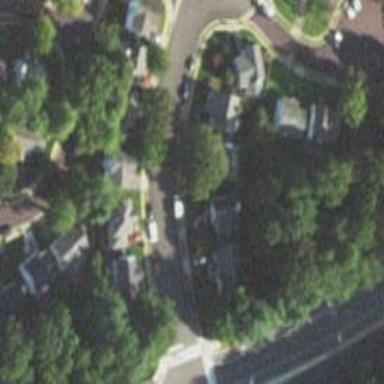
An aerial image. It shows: Residential road with asphalt surface and separate sidewalk.